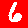
Digit: 6